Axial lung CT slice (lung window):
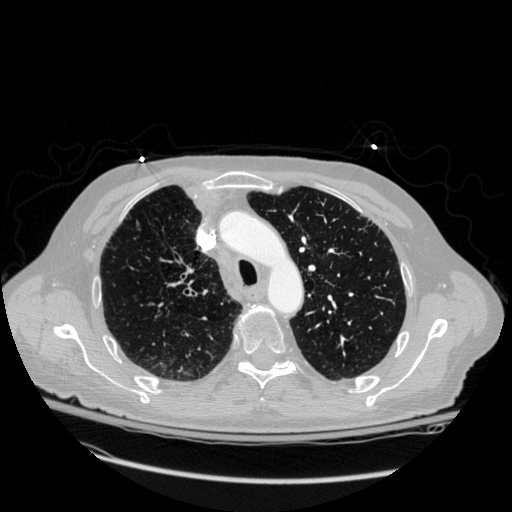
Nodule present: no